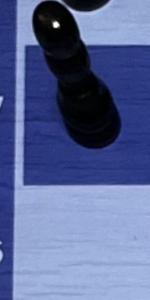
Label: Empty